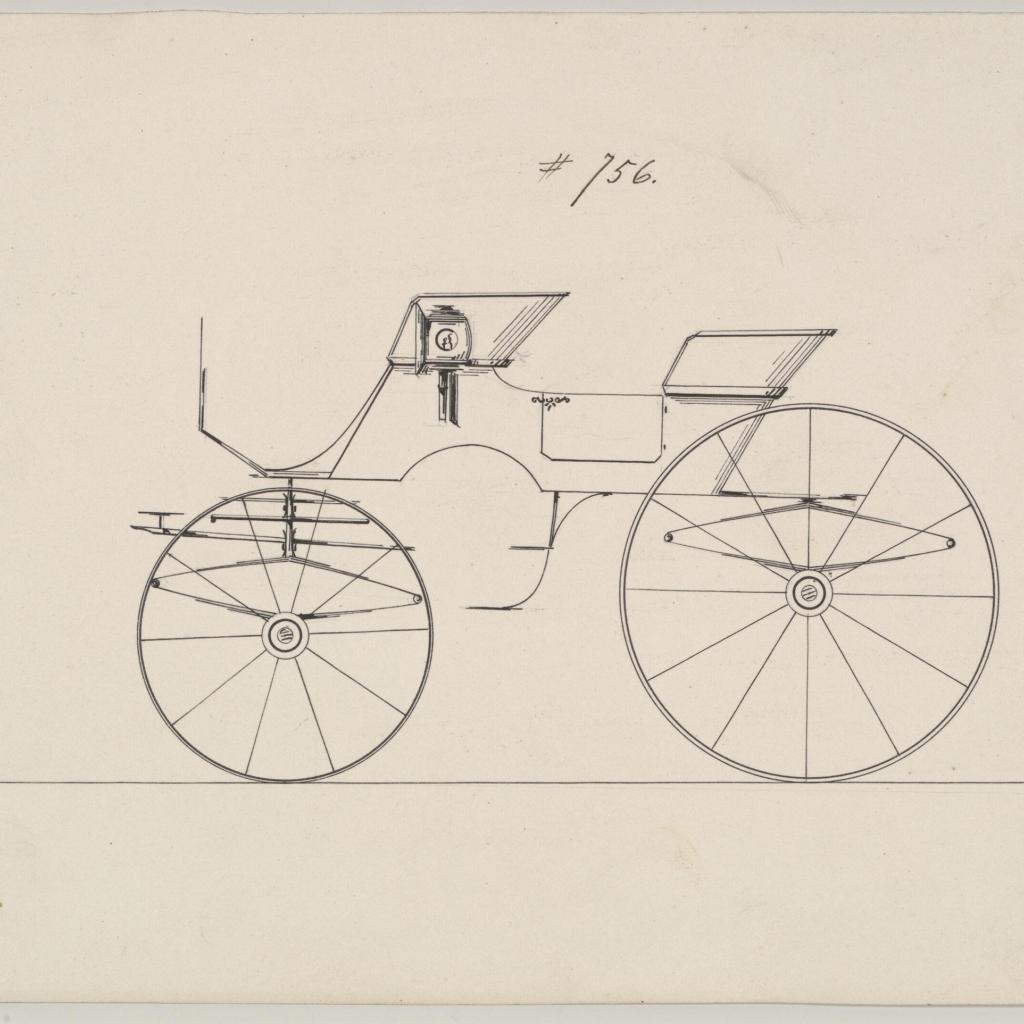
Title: Design for 4 seat Phaeton, no top, no. 756
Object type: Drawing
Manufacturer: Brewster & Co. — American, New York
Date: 1850–70
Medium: Pen and black ink
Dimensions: sheet: 5 3/4 x 9 1/4 in. (14.6 x 23.5 cm)
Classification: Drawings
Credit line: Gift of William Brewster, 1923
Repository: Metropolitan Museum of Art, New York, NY